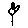
Label: flower